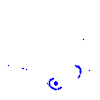
Particle: kaon